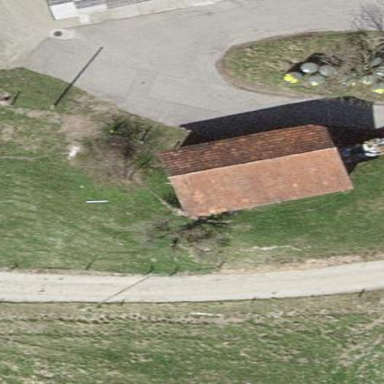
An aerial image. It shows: Shed building.